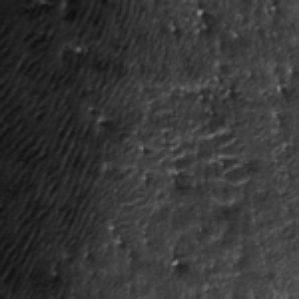
Label: frost